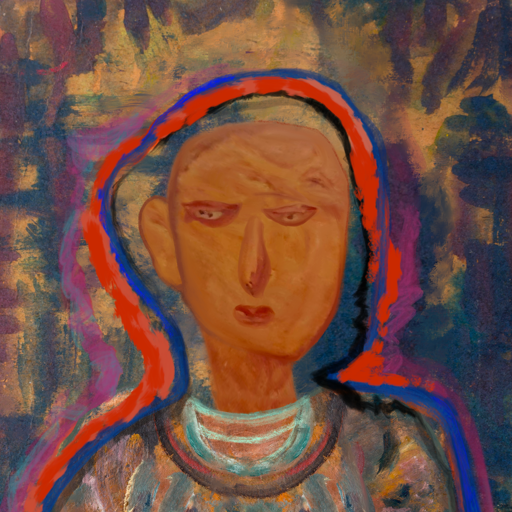
Background: InTheSun, Head And Neck Front: Pious_Lady, Face Front: Pious_Lady, Bust: Boggyland, Hair Front: Experience, Head Accessory: Blank, Second Necklace: Blank, Necklace: Blank, Baby: Blank